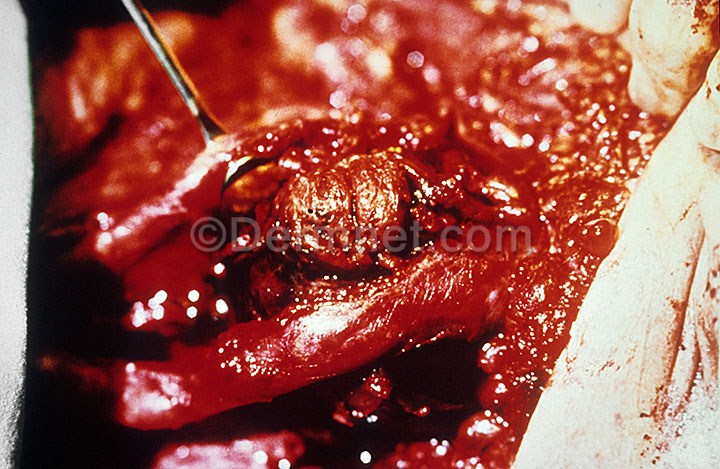
Disease: Systemic Disease